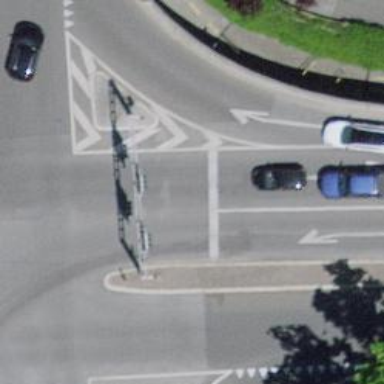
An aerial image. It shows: Road with traffic signals.